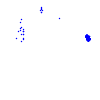
Particle: pion